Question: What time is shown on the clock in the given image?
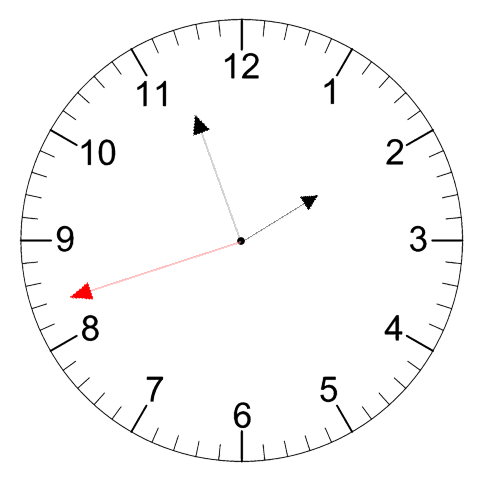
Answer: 01:56:42